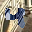
Label: 4